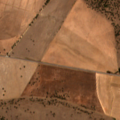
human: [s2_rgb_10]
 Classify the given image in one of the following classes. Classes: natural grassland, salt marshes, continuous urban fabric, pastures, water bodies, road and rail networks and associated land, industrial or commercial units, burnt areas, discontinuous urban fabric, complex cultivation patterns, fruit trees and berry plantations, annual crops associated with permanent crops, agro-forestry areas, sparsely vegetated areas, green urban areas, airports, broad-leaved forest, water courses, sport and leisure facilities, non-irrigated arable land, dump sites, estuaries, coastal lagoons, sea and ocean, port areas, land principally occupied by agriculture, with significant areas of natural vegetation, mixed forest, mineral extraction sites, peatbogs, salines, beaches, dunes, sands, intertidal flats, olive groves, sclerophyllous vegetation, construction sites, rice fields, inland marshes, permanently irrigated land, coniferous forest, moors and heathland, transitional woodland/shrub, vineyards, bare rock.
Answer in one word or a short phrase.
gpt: non-irrigated arable land, permanently irrigated land, agro-forestry areas